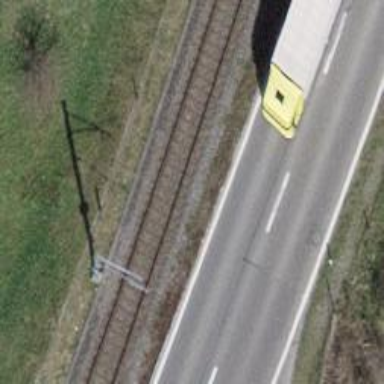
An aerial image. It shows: Single railway track with electrification through contact line.